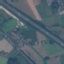
Label: Highway